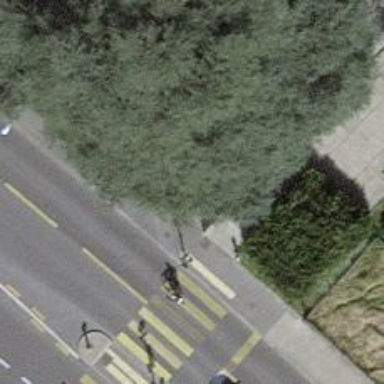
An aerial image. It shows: Concrete cycleway.